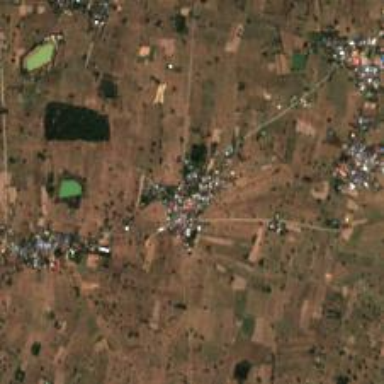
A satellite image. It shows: Village.